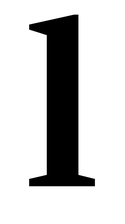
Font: LibreCaslonText_Bold